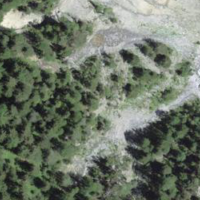
EUNIS habitat code: 31
Species observed at this site:
Saxifraga aizoides